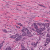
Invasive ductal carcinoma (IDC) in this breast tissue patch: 1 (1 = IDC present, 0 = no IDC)